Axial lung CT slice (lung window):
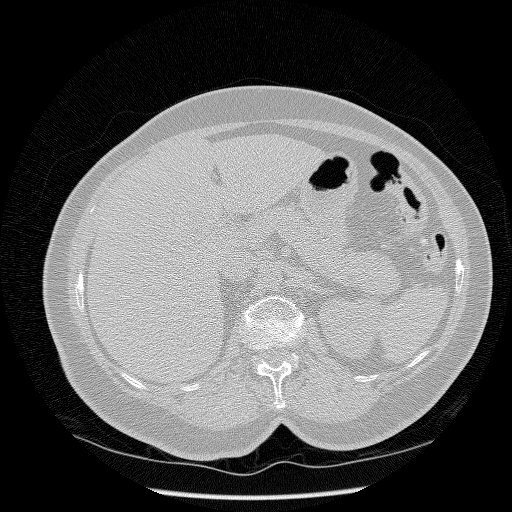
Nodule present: no